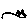
Label: cat